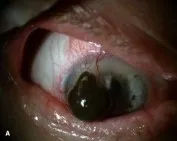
Primary melanoma of the cornea.
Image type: medical_photograph (other_medical_photograph)